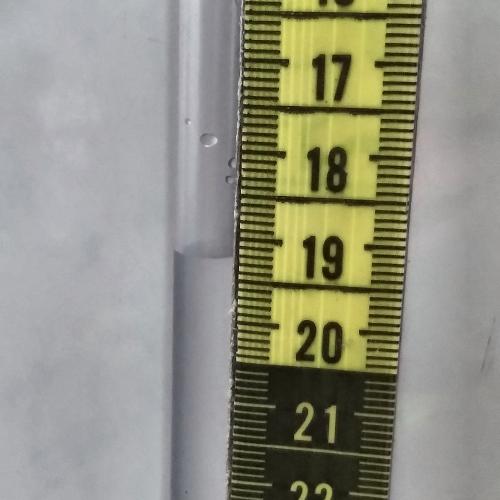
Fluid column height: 19.2 cm